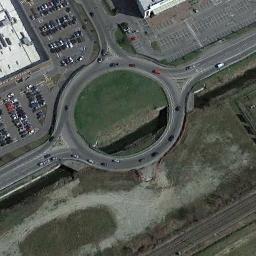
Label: roundabout